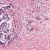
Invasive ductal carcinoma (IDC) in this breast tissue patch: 1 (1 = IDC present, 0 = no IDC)